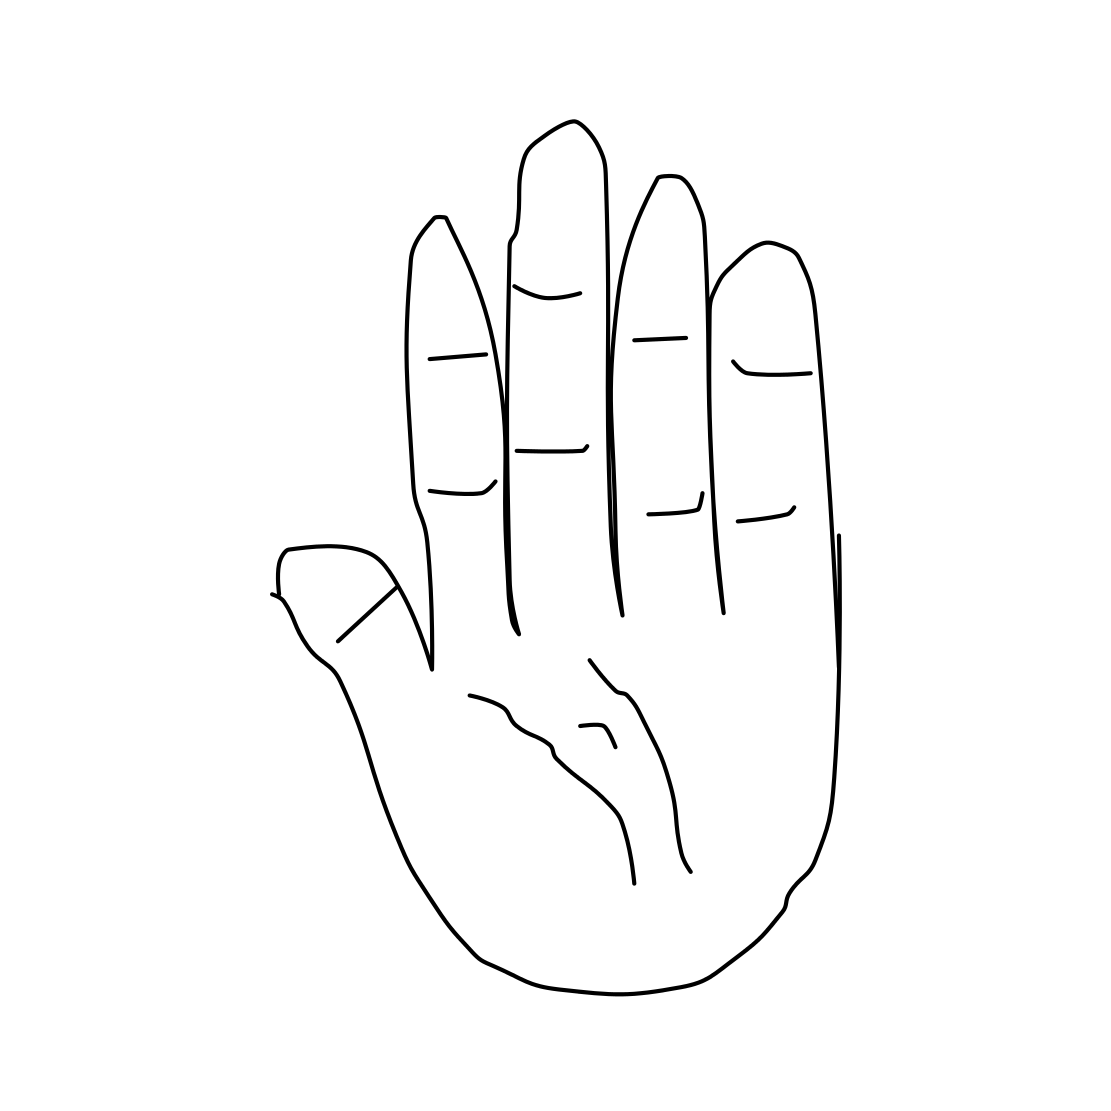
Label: hand